Question: i have some panel in page (Like Visual studio), i Want when user click in Button hide this Panel hide with animation like visual studio
when user click on + icon toolbox with animation go to left side and hide. i want design this animation. thanks for help me.
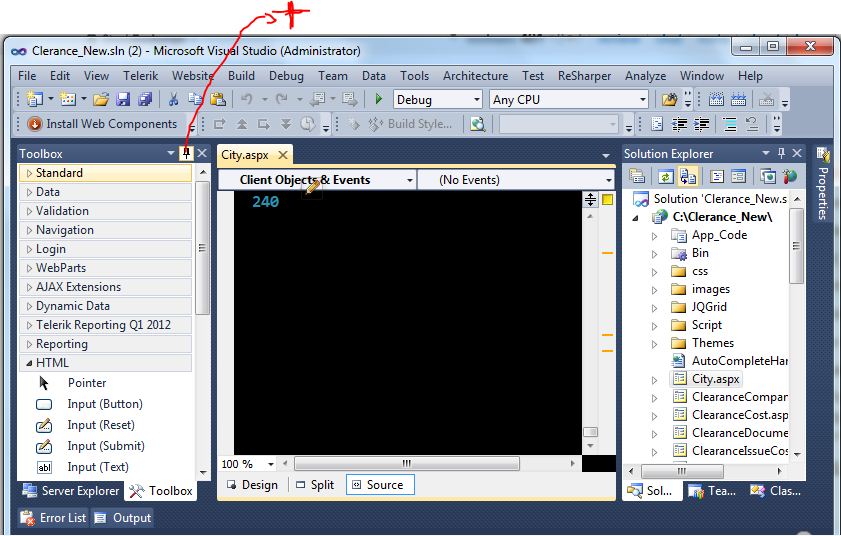
Answer: I think you are looking for something <URL>?